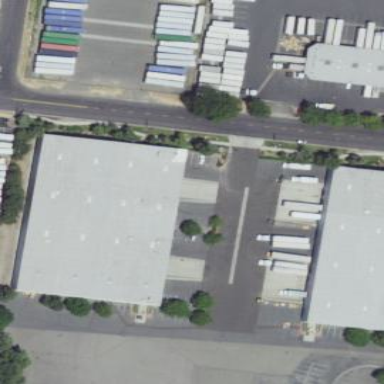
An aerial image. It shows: Industrial building.